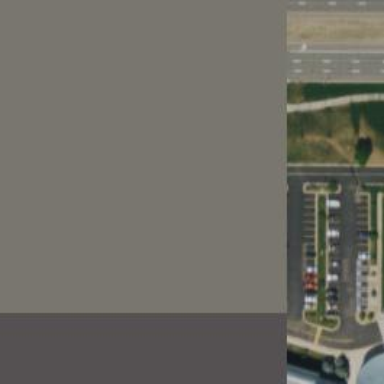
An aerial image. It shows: Parking space.